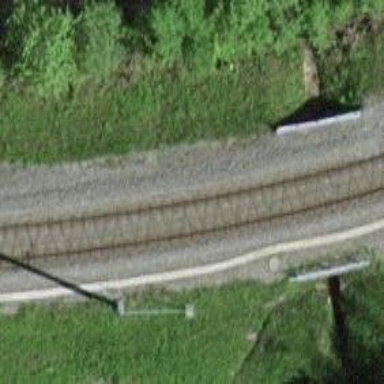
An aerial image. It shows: Single-track railway with electrified contact lines.